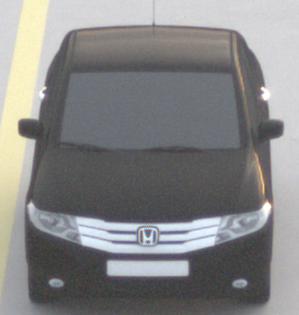
Make: Honda
Model: City
Detailed model: Gen. 6
Model produced from: 2008
Model produced until: 2013
Doors: 4
Color: black
Road condition: dry road
Daytime: sunrise or sunset
Contrast: low contrast